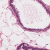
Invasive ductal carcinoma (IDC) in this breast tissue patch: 0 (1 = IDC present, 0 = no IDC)